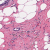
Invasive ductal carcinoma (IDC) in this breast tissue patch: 0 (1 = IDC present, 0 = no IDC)